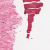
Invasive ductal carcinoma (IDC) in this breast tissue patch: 0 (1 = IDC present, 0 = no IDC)